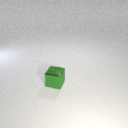
small green metal cube